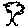
Label: tree